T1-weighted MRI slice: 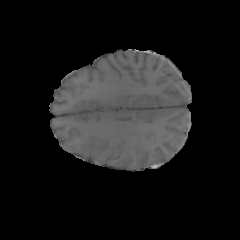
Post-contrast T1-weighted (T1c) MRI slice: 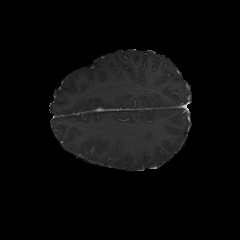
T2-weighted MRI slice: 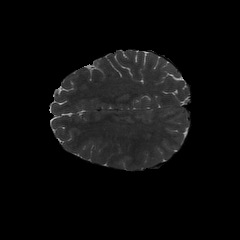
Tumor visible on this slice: yes